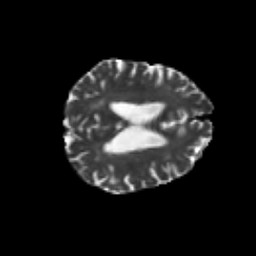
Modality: T2w
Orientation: axial
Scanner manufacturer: siemens
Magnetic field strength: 3 T
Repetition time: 6.8 s
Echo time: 0.093 s